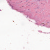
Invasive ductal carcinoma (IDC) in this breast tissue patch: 0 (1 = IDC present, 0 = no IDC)